Current action and preconditions to check: path_clear

Your task: For each precondition in the list above, predict whether it will hold at this action.

Consider the current scene as observed from the mobile robot's camera, and analyze the predicted future states of all dynamic agents (e.g., people, animals, vehicles, or any moving entities) within the NEXT SECOND.

IMPORTANT: Only answer "very likely" if you are absolutely certain—based on strong, clear evidence—that a dynamic agent will violate the precondition in the predicted future state. Do NOT answer "very likely" for unlikely, ambiguous, or low-probability risks.

Ask yourself for each precondition: Is there a high probability, with clear and convincing evidence, that the predicted future states of any dynamic agent will interfere with the predicted future state of the currently executing action within the NEXT SECOND, causing that precondition to fail?

Assess the risk level based on these predictions. Use "likely" or "very likely" if motions create a clear risk of interference.

Use "neutral" or "improbable" if agents are nearby but their predicted paths are clearly diverging or non-conflicting.

Failure Risk Categories: "very improbable", "improbable", "neutral", "likely", "very likely"

Answer Format: Output ONLY the probability_of_failure value from these categories: "very improbable", "improbable", "neutral", "likely", "very likely"

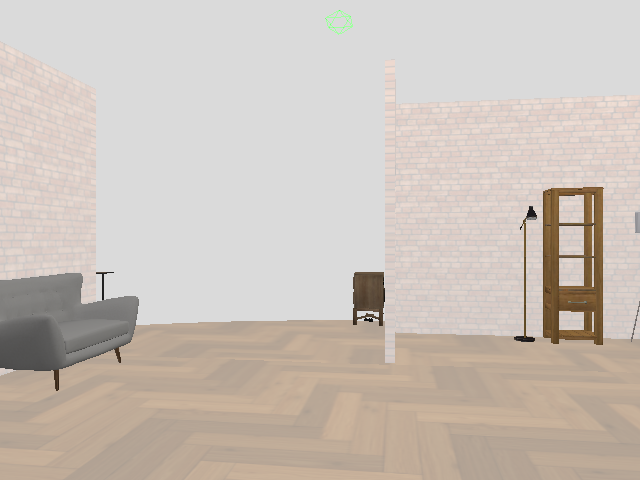

Answer: very improbable